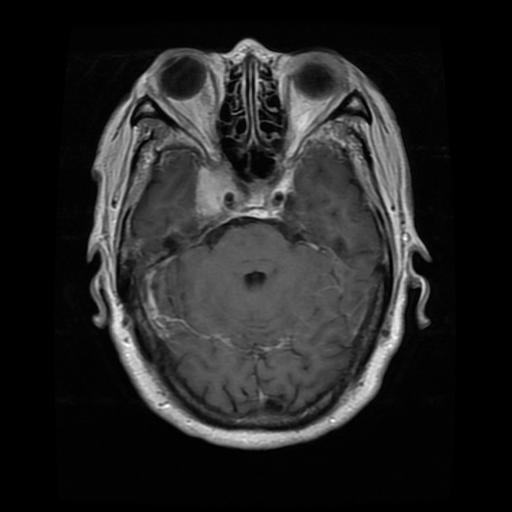
Label: meningioma